Field crop: maize
Growth stage: 1
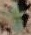
Species: datura